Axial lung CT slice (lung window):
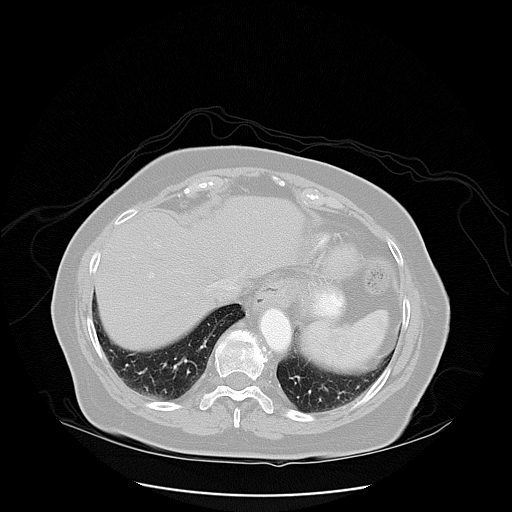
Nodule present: no